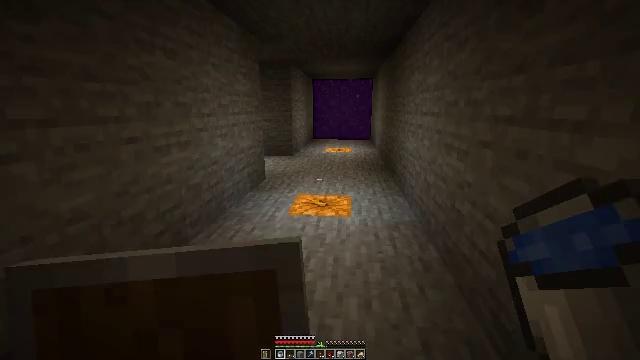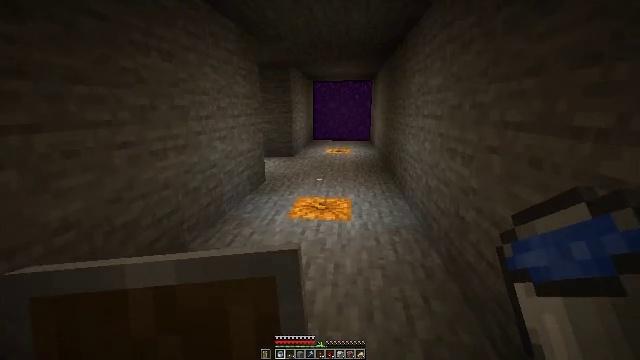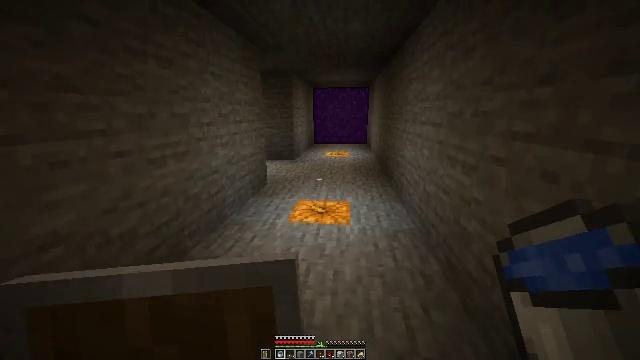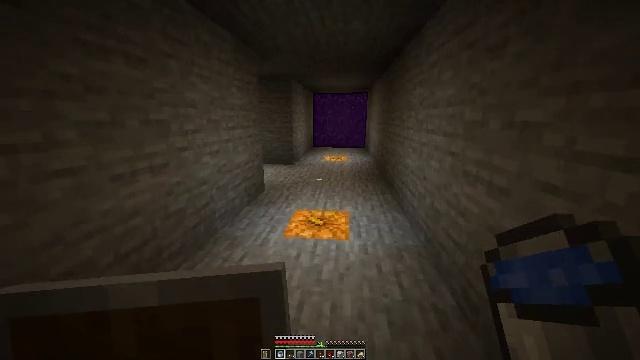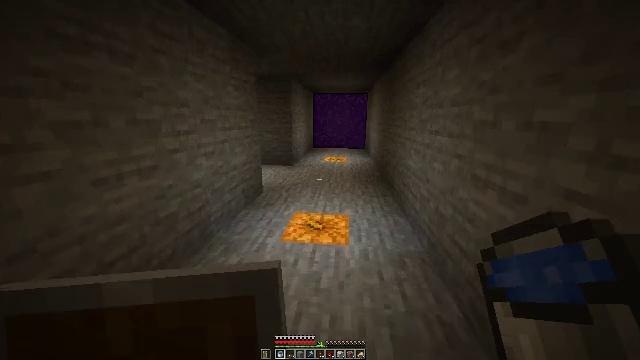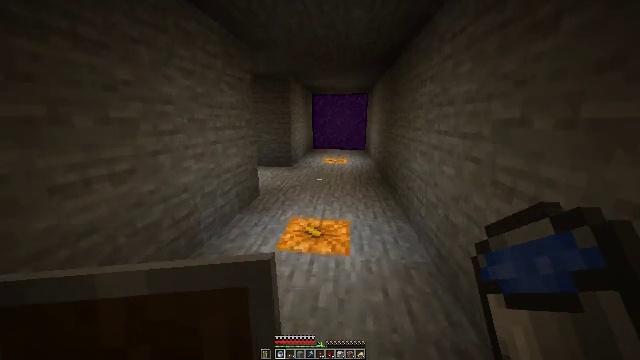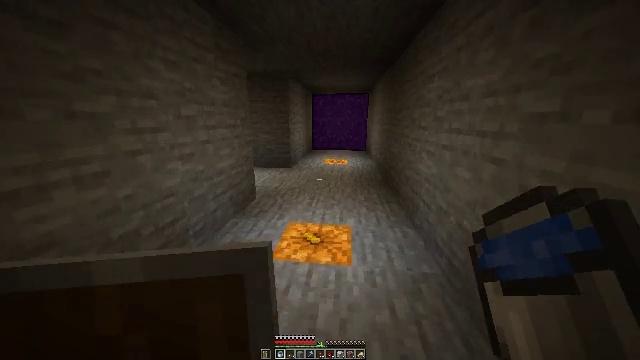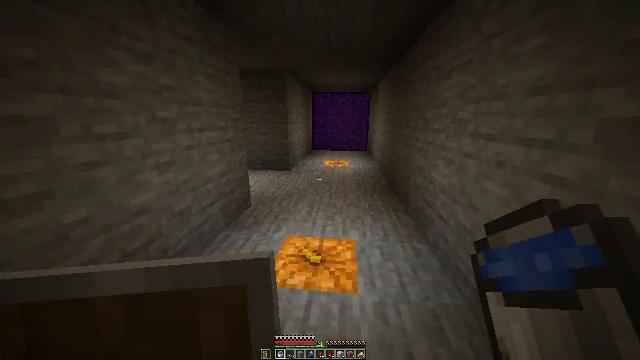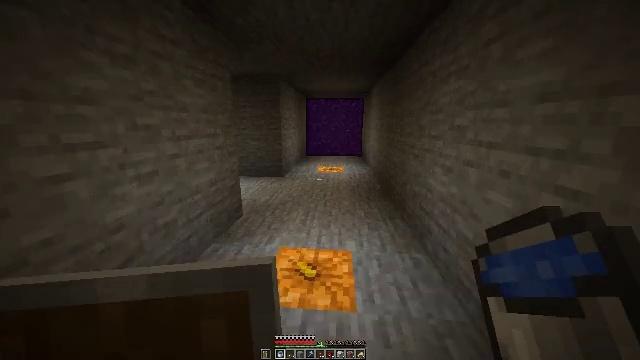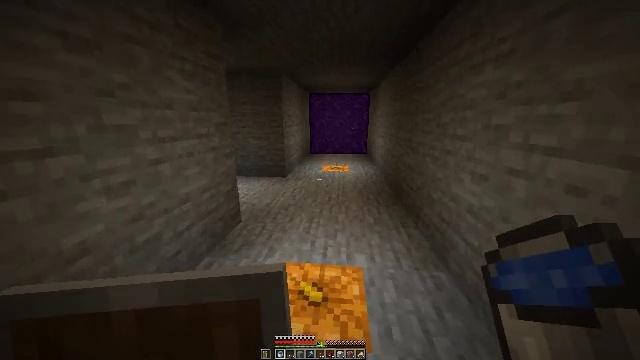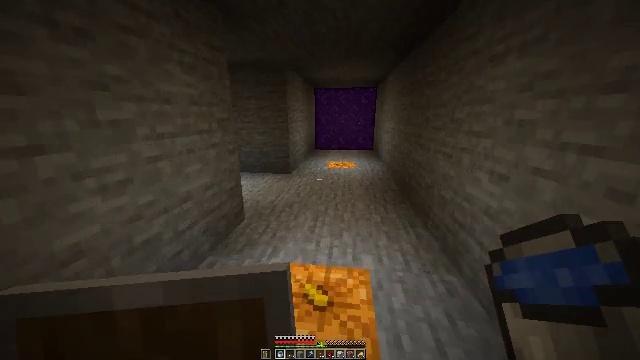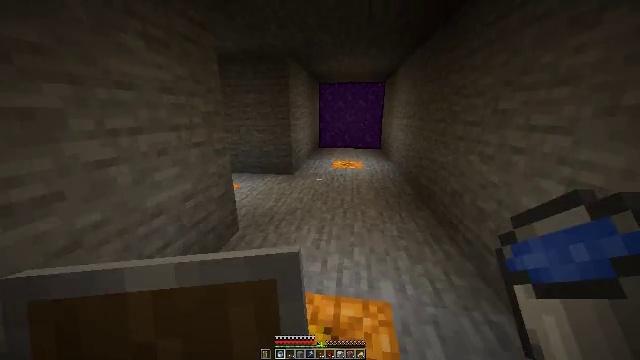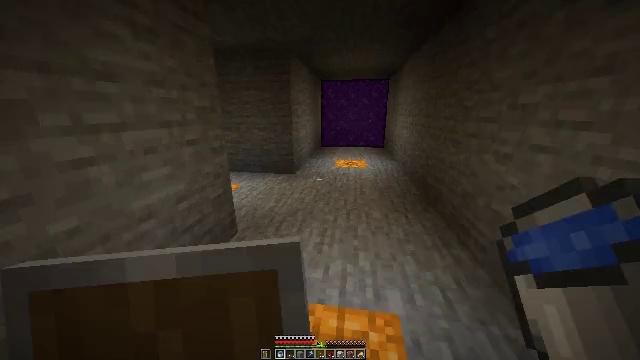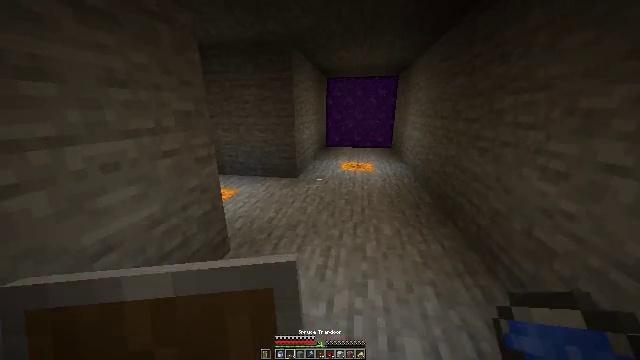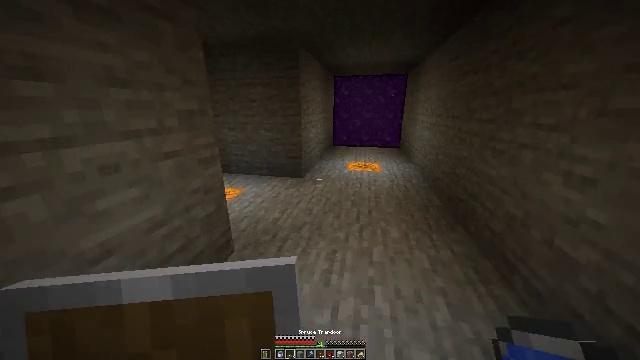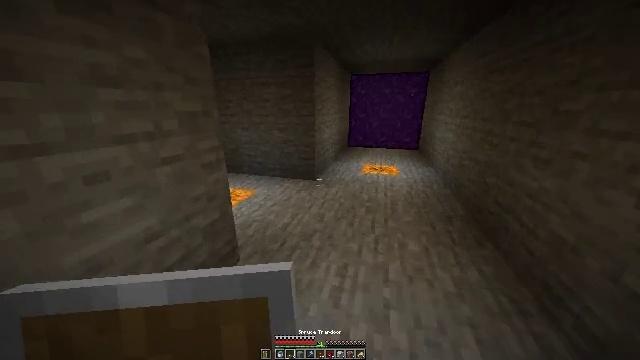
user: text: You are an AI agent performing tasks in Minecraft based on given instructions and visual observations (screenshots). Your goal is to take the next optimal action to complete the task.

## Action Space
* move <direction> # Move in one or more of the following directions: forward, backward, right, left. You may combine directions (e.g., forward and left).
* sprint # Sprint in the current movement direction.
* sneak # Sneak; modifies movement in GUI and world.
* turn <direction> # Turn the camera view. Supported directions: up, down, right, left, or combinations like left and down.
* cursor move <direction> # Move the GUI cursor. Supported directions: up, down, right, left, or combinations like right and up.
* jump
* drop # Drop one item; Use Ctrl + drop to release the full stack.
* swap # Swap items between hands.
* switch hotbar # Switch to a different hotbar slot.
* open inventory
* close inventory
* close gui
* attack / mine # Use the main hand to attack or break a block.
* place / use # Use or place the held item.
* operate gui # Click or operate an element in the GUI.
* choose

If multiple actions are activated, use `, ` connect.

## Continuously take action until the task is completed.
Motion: motion action
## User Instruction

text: Drop a shield.
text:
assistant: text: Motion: move forward, sprint
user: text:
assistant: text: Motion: move forward, sprint
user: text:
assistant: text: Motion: move forward
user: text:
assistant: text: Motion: move forward
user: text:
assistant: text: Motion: move forward
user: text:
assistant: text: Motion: move forward
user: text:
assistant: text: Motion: move forward
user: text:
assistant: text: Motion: move forward, turn right and up
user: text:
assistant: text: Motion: move forward
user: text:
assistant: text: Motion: move forward, turn left and down
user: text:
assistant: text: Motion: move forward, turn left
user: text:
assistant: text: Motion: move forward
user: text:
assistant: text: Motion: move forward, turn left
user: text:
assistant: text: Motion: move forward, turn left
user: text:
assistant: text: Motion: move forward, turn left
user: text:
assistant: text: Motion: move forward, turn left
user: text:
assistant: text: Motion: move forward, turn left
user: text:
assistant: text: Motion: move forward, turn left
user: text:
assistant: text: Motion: move forward, turn left
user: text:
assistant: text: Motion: move forward, turn left
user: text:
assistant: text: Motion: move forward, turn left
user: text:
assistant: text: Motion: move forward
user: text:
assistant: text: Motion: move forward
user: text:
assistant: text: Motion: move forward
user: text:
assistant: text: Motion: move forward
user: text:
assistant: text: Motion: move forward
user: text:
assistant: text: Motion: move forward
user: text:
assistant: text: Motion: move forward
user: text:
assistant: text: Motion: move forward, turn left
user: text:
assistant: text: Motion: move forward, turn left